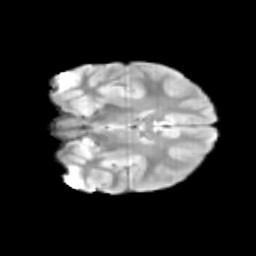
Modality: T2w
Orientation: coronal
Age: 10
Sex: male
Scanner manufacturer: siemens
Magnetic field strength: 3 T
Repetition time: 3.8 s
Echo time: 0.07 s